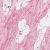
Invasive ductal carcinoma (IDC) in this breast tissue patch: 0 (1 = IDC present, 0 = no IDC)